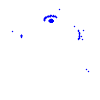
Particle: electron